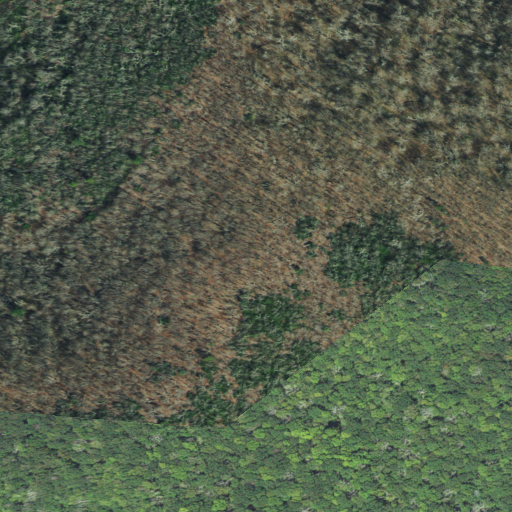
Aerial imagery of mountain in Tennessee named McCampbell Knob containing deciduous forest, mixed forest, and shrub